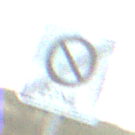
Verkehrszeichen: EndeEingeschraenktesHalteverbotZone
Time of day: SunriseSunset
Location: Outdoor (RoadRail)
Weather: PartlyCloudy
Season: NotSpecified
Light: Natural